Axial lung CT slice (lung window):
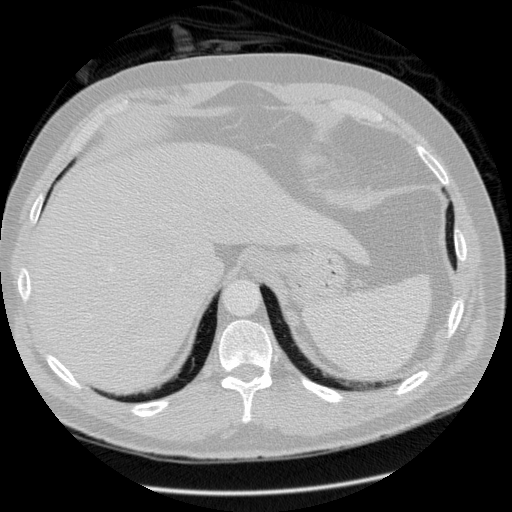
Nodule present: no